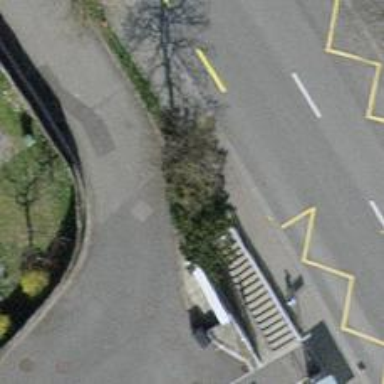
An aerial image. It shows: Concrete steps.